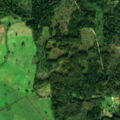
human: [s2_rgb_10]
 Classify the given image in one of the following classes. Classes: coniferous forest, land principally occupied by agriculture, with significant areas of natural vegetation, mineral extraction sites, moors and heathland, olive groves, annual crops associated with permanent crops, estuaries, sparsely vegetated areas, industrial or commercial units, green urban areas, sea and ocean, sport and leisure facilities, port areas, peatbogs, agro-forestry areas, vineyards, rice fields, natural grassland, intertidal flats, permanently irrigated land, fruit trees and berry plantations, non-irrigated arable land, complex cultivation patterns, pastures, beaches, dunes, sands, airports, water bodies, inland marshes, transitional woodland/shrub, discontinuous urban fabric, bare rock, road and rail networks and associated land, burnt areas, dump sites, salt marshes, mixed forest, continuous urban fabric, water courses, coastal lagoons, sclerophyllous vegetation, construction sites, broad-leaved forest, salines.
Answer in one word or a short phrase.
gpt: non-irrigated arable land, pastures, complex cultivation patterns, land principally occupied by agriculture, with significant areas of natural vegetation, broad-leaved forest, mixed forest